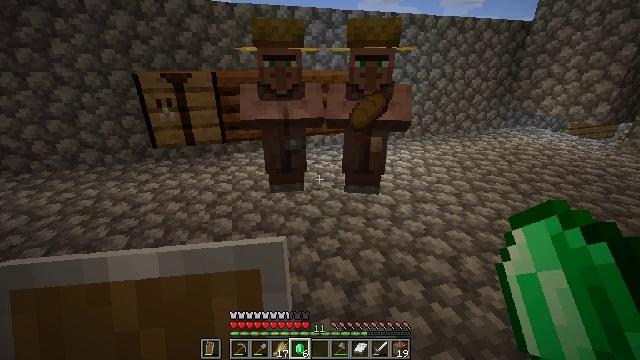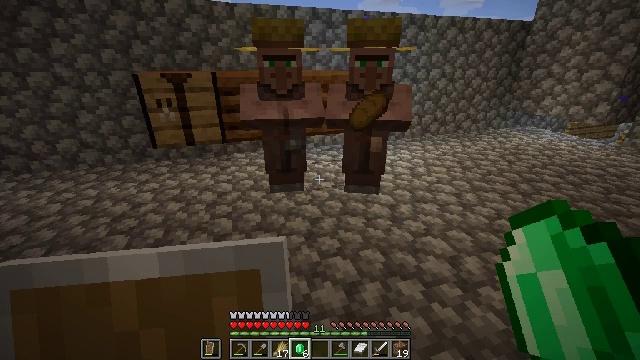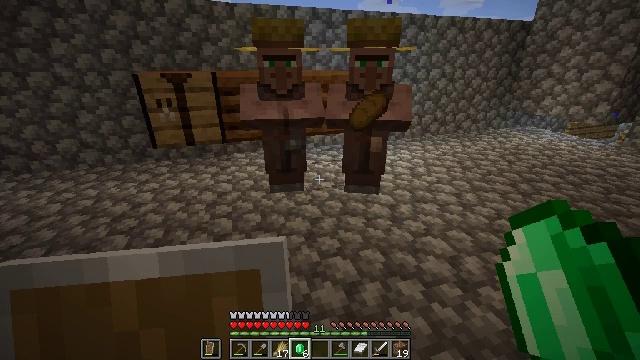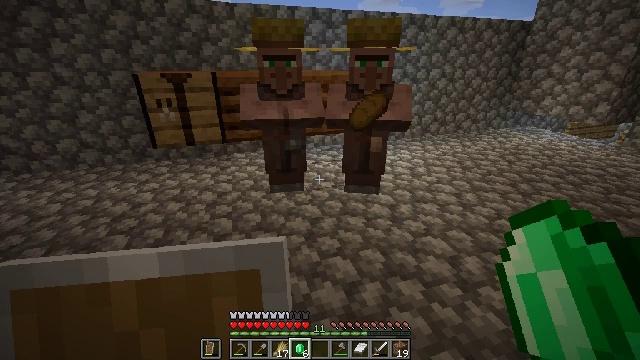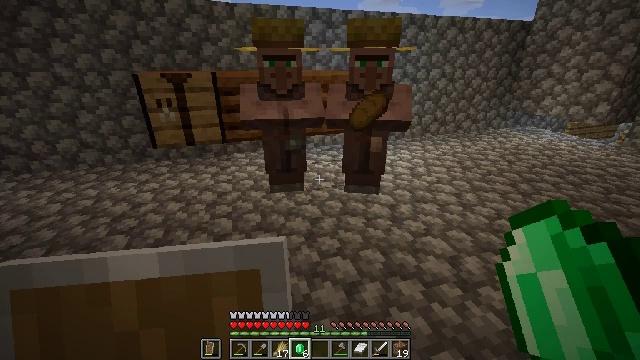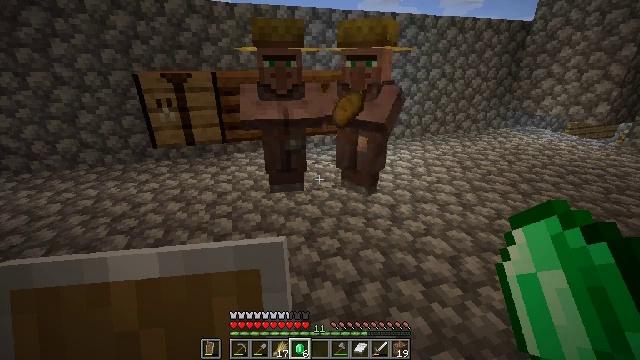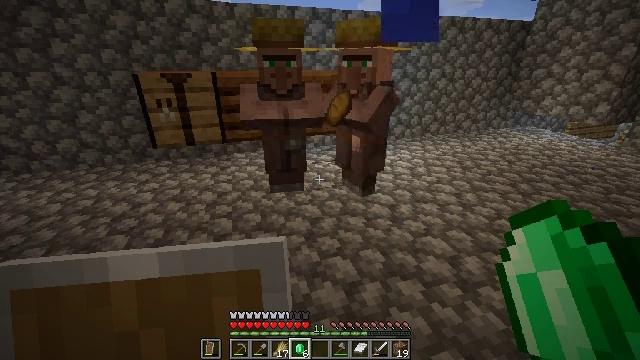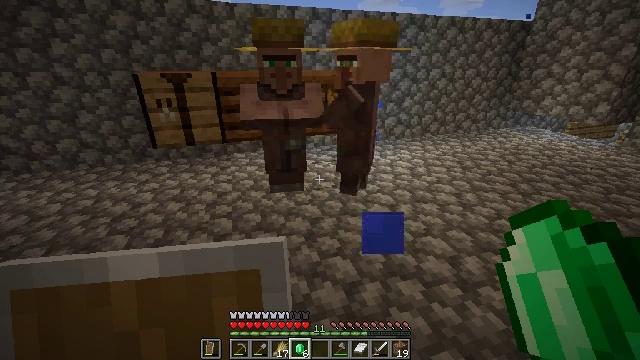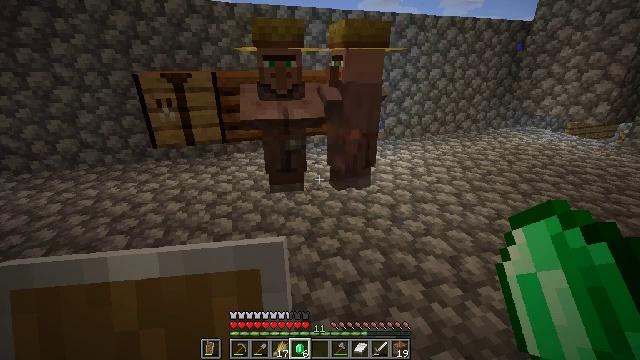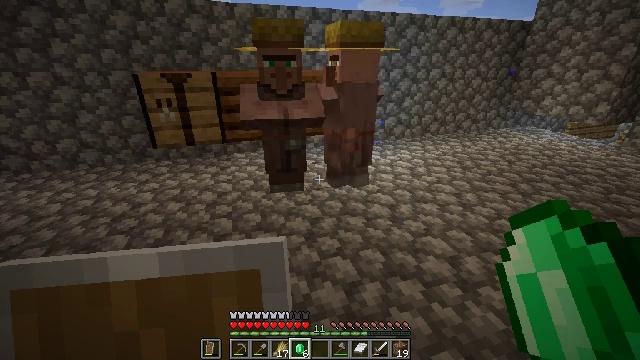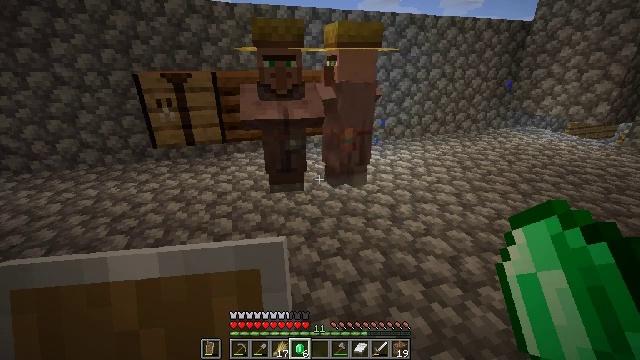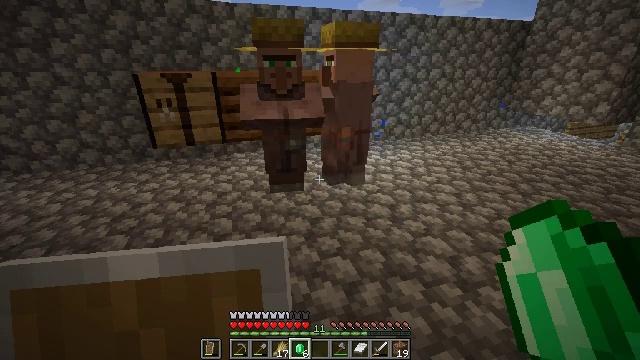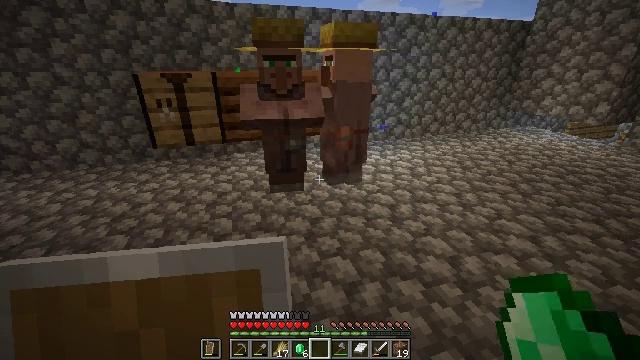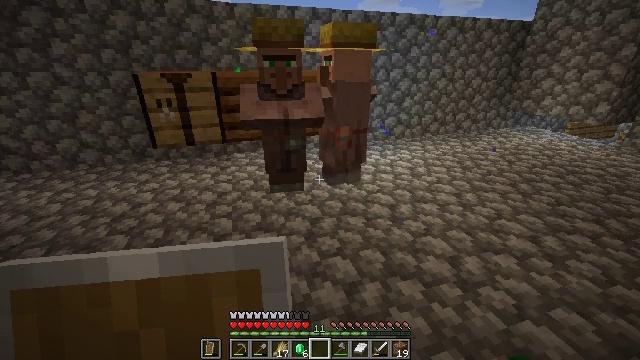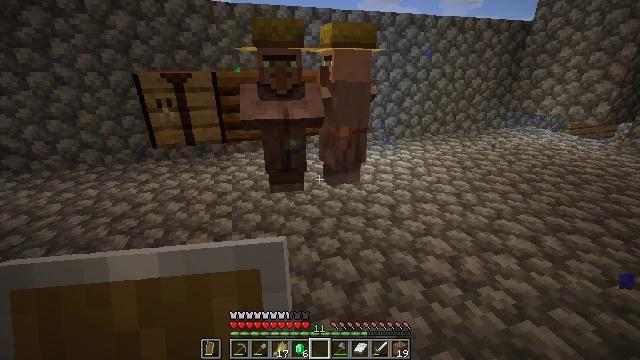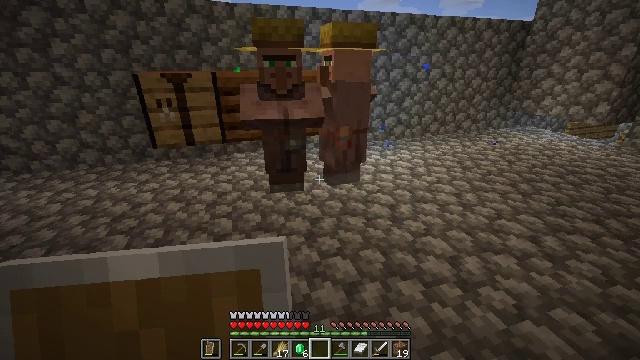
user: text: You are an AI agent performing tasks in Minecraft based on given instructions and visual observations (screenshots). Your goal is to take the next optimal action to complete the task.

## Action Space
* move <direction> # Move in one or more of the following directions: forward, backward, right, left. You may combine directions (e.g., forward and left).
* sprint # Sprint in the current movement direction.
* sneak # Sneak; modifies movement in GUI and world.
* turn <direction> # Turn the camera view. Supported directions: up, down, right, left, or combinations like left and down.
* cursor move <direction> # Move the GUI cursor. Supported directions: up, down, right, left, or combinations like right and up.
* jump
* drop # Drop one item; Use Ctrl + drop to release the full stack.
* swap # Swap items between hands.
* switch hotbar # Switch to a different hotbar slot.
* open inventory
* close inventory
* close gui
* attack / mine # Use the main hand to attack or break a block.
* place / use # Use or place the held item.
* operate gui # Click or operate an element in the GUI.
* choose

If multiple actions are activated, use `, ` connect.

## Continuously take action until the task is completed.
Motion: motion action
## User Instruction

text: Collect cobblestone slabs from your build.
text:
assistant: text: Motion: no_op
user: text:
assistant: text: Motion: no_op
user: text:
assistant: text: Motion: no_op
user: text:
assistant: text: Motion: no_op
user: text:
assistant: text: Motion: no_op
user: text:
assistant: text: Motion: no_op
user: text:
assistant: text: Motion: no_op
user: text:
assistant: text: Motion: no_op
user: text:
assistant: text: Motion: no_op
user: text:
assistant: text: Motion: no_op
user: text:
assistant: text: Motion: no_op
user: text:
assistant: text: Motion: no_op
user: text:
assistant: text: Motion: no_op
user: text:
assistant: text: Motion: no_op
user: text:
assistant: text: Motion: no_op
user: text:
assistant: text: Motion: no_op
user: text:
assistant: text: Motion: no_op
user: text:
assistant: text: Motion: no_op
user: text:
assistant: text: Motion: no_op
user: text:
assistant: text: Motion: no_op
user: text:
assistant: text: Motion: no_op
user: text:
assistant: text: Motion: move left
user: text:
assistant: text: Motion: move left
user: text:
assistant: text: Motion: move left
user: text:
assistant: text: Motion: move left
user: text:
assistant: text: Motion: move forward and move left
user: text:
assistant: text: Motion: move forward and move left
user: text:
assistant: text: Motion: move forward and move left
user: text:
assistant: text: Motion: move forward and move left
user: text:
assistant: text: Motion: move forward and move left